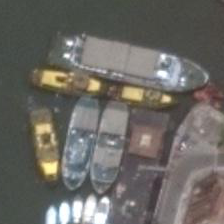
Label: civil